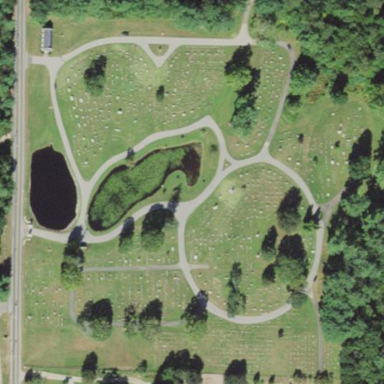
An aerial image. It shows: Private cemetery with the landuse designated as cemetery.